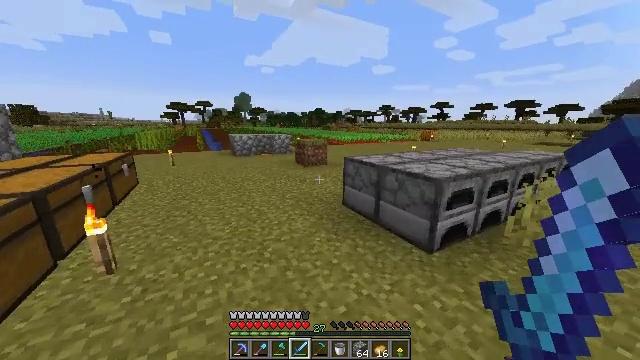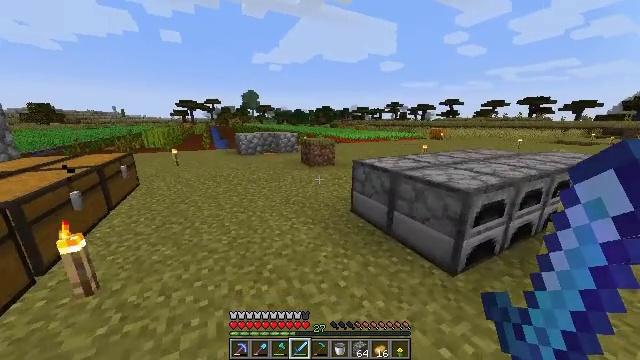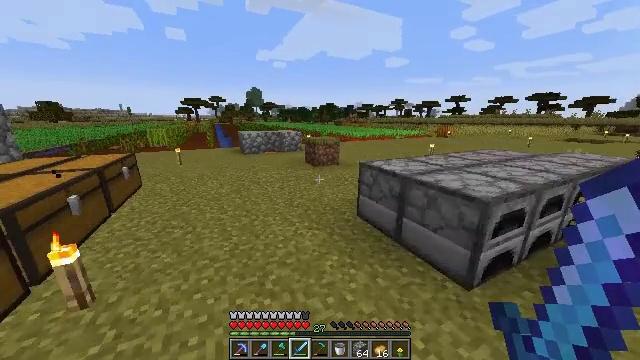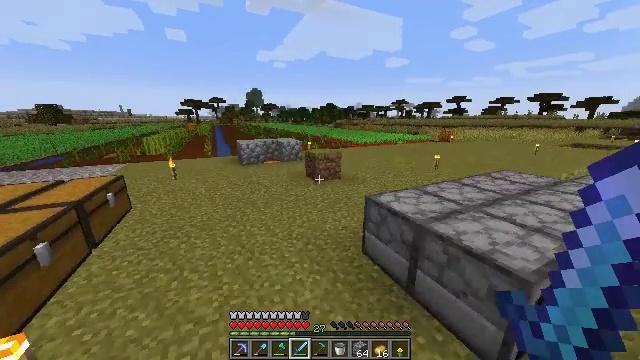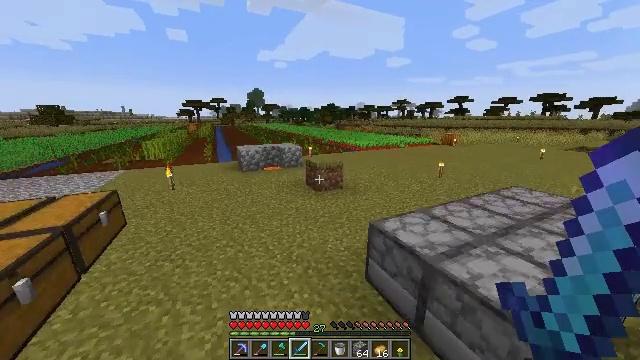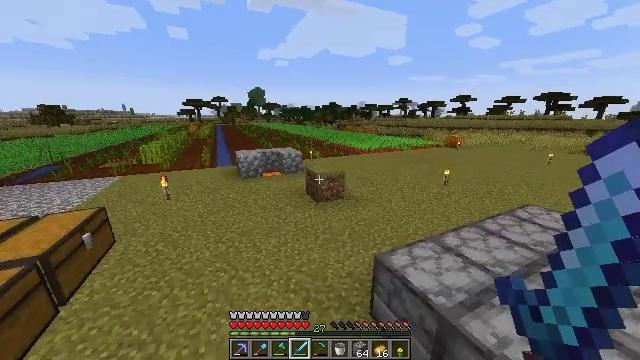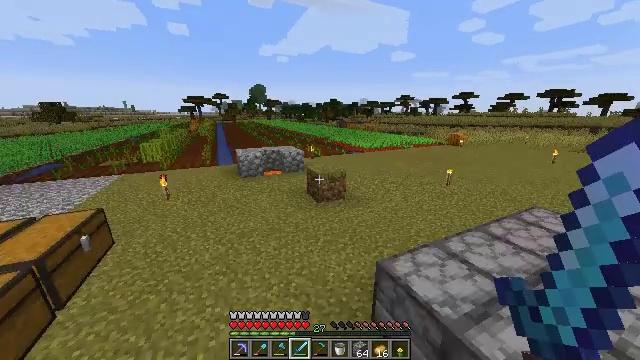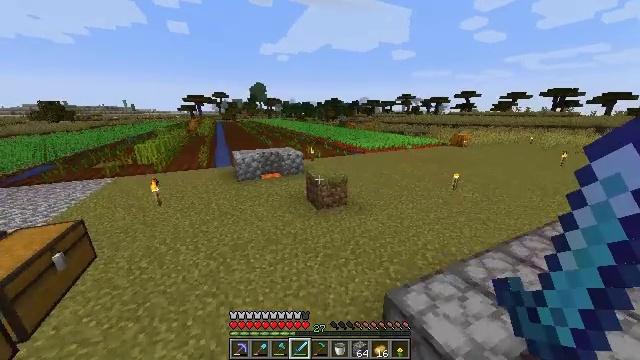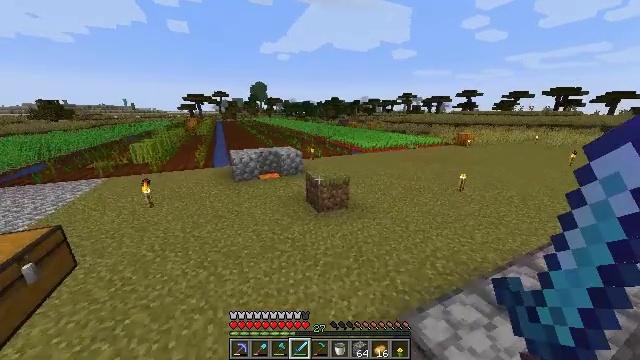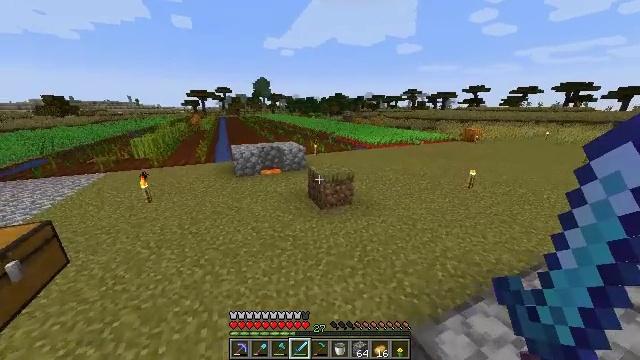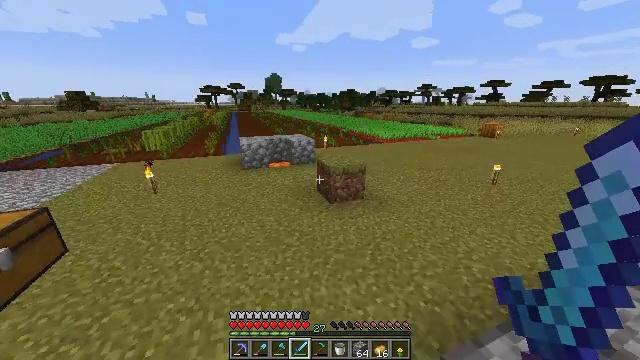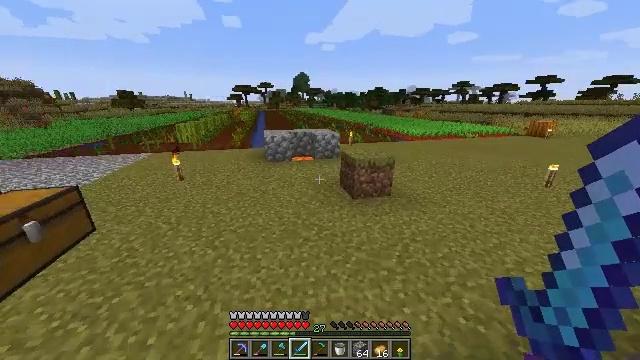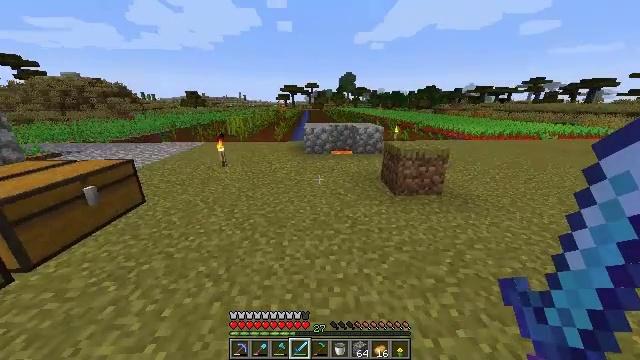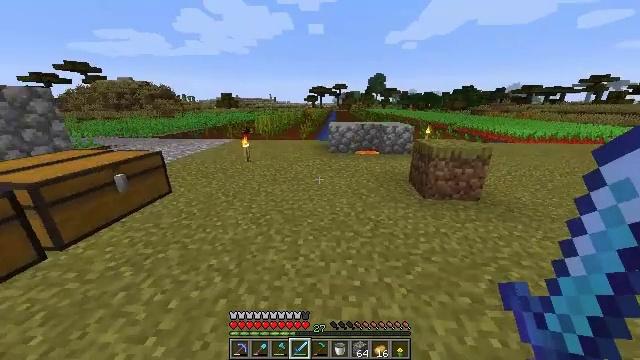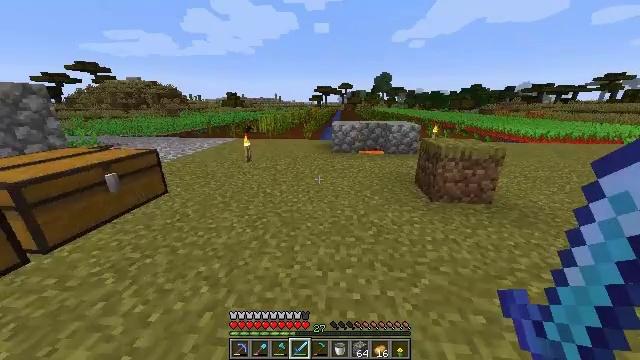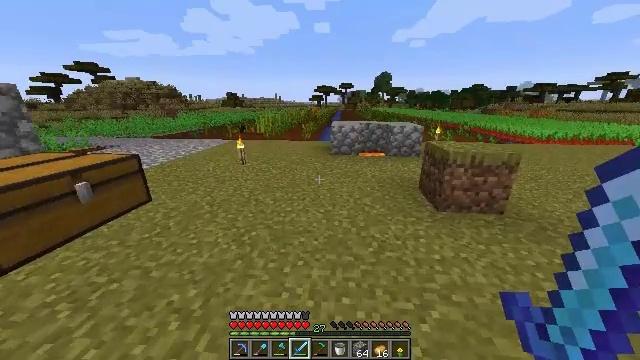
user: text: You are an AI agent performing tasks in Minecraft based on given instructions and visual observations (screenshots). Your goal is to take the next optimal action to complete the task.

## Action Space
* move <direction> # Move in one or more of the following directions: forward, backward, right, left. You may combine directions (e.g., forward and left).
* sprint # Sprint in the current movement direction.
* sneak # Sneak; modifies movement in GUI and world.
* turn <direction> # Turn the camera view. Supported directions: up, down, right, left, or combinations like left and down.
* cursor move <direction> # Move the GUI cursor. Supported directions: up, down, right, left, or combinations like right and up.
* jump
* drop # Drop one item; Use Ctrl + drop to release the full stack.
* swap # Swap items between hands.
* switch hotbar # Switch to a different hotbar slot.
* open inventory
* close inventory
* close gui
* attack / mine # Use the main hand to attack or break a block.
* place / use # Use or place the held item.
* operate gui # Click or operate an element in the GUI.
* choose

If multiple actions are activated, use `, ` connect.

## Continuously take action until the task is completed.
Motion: motion action
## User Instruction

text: Attack the melon to collect it.
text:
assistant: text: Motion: move forward, sprint, turn left
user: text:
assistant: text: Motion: move forward, sprint, turn left, jump
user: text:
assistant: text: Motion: move forward, sprint, jump
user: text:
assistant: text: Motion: move forward, sprint, jump
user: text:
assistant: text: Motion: move forward, sprint, jump
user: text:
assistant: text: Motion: move forward, sprint, jump
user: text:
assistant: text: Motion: move forward, sprint, jump
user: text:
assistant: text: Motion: move forward, sprint
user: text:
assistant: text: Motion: move forward, sprint
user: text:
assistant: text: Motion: move forward, sprint, turn left
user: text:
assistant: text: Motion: move forward, sprint, turn left
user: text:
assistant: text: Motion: move forward, sprint, turn left
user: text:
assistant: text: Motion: move forward, sprint, turn left
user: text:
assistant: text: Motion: move forward, sprint, turn left
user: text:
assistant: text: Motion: move forward and move left, sprint
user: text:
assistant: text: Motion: move forward and move left, sprint
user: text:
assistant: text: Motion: move forward and move left, sprint
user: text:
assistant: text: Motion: move forward and move left, sprint
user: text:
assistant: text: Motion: move forward, sprint
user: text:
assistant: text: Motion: move forward, sprint
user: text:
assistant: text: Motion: move forward, sprint
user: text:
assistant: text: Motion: move forward, sprint
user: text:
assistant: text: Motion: move forward, sprint, jump
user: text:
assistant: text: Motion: move forward, sprint, jump
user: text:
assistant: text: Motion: move forward, sprint, jump
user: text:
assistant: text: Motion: move forward, sprint, jump
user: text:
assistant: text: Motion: move forward, sprint, jump
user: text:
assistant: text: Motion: move forward, sprint, jump
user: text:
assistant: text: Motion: move forward, sprint
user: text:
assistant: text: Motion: move forward, sprint